Question: How do I use mathematical functions like 'sqrt()', 'floor()', 'round()', 'sin()', etc?
---
When doing:
'''
_ = floor(2.0)
_ = sqrt(2.0)
'''
I get:
> error: use of unresolved identifier 'floor'
error: use of unresolved identifier 'sqrt'

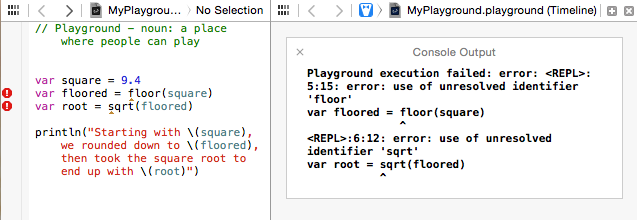
Answer: As other noted you have several options. If you want only mathematical functions. You can import only Darwin.
'''
import Darwin
'''
If you want mathematical functions and other standard classes and functions. You can import Foundation.
'''
import Foundation
'''
If you want everything and also classes for user interface, it depends if your playground is for OS X or iOS.
For OS X, you need import Cocoa.
'''
import Cocoa
'''
For iOS, you need import UIKit.
'''
import UIKit
'''
You can easily discover your playground platform by opening File Inspector (1).